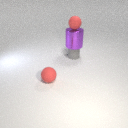
large purple metal cylinder above small gray rubber cylinder